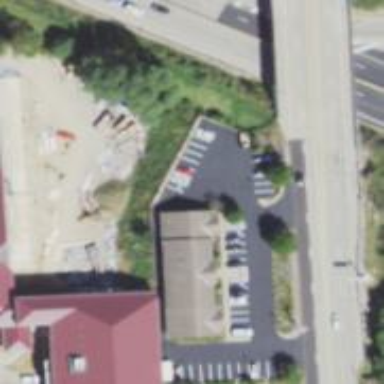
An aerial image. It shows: Clinic.